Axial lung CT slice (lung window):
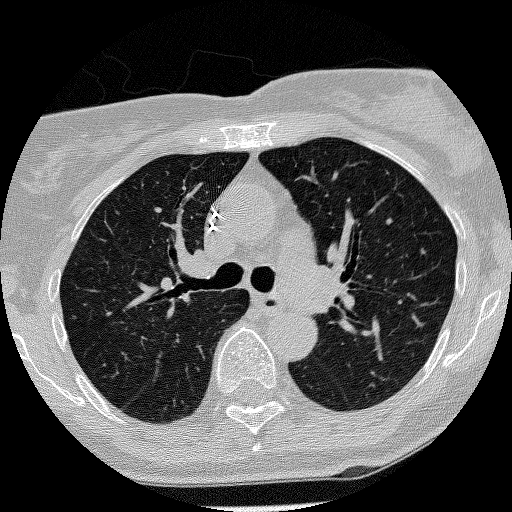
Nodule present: no